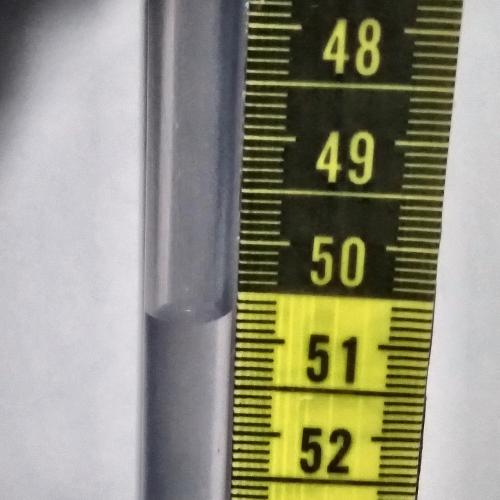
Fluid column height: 50.8 cm